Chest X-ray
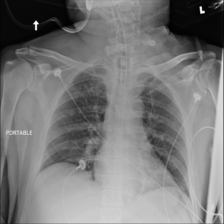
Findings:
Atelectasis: negative
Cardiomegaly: negative
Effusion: negative
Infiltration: negative
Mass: negative
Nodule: negative
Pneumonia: negative
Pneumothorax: negative
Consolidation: negative
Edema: negative
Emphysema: negative
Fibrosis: negative
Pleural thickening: negative
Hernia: negative